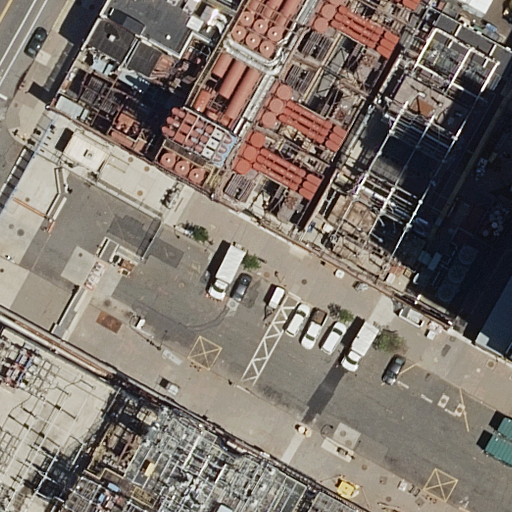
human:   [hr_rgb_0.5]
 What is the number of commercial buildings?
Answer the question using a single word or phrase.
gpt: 0

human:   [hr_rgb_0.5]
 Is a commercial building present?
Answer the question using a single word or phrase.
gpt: no

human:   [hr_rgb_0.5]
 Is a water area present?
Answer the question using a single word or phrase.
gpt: no

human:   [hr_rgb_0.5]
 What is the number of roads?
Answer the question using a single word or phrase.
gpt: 5

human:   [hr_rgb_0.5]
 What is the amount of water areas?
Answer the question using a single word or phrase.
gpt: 0

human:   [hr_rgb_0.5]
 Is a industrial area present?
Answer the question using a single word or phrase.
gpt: yes

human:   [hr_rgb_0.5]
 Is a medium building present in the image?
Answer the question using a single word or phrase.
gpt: yes

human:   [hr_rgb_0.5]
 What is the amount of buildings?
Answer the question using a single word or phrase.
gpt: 3

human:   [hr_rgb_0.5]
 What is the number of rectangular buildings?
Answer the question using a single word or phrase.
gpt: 2

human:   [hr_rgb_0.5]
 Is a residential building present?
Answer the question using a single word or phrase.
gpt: yes

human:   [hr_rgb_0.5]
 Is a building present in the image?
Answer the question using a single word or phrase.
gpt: yes

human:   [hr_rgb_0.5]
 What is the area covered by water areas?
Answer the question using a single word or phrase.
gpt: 0m2

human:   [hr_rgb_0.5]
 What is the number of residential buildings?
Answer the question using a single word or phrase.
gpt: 2

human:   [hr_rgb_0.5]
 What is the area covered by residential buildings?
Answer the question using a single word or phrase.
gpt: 1545m2

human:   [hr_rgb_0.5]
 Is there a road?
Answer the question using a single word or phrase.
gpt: yes

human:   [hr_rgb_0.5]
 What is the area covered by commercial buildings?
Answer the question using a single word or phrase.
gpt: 0m2

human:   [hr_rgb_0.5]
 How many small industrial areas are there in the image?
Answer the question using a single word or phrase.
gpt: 0

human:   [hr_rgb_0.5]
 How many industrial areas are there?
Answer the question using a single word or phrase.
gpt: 1

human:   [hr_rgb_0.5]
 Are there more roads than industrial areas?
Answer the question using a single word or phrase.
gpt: yes

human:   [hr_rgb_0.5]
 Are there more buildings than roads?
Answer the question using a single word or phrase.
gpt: no

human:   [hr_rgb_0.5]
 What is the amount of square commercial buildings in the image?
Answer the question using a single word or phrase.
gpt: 0

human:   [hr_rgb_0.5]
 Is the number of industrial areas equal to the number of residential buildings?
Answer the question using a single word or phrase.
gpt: no

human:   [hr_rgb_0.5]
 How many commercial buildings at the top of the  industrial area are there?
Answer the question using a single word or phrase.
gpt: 0

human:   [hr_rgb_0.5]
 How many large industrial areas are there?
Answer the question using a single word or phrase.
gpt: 1

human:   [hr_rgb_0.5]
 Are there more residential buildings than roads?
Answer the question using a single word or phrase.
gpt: no

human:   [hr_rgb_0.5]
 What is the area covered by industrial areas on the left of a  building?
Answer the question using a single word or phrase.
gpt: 0m2

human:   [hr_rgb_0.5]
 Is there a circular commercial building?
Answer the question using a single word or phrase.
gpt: no

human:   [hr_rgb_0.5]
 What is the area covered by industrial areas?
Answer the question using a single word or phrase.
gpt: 10218m2

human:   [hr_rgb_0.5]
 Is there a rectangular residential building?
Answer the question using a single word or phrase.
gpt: yes

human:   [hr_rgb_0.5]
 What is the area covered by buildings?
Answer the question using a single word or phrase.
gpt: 1601m2

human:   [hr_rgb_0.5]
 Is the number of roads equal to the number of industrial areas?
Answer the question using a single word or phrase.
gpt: no

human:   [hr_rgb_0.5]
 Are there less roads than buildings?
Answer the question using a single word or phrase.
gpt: no

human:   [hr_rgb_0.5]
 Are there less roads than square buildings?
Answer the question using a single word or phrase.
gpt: no

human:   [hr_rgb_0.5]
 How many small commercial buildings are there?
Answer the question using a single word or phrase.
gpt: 0

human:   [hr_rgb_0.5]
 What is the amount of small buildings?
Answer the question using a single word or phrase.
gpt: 1

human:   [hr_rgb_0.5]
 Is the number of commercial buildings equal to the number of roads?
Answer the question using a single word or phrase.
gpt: no

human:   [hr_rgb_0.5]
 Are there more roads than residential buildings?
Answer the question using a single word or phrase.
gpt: yes

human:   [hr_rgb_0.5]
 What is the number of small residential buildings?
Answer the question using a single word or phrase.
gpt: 0

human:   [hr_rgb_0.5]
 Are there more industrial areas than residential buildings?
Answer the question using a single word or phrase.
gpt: no

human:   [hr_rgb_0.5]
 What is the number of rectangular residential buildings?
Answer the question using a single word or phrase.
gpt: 1

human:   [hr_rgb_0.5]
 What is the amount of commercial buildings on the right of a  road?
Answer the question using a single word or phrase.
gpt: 0

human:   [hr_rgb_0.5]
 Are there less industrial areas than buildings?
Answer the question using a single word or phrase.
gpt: yes

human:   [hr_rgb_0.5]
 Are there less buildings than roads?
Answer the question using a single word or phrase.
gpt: yes

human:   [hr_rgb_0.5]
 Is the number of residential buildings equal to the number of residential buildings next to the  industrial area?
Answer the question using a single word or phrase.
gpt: yes

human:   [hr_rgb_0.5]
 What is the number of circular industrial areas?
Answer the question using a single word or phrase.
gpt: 0

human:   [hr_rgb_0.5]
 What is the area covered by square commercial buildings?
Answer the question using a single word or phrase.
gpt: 0m2

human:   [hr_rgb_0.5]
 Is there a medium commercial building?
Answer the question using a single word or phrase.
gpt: no

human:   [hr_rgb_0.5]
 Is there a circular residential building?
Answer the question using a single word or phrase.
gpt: no

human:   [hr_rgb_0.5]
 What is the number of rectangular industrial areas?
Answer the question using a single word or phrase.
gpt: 0

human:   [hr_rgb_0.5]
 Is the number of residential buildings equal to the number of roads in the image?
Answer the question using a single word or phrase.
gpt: no

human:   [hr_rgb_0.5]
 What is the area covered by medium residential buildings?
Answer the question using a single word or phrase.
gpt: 290m2

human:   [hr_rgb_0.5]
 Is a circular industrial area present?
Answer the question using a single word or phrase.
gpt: no

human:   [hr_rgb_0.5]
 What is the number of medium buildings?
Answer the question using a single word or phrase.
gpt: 1

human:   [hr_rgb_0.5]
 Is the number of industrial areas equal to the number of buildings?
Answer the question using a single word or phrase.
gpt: no

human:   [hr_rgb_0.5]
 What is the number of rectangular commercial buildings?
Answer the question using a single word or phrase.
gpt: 0

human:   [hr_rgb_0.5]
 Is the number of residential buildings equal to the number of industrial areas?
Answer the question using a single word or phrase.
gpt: no

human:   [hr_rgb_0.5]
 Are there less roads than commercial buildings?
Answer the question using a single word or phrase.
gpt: no

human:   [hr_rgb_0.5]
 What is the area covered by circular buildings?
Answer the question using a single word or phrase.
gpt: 0m2

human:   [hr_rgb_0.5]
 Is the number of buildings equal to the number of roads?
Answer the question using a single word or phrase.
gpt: no

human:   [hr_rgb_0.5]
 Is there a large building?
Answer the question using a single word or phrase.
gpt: yes

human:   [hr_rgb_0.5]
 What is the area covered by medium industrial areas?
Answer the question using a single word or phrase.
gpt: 0m2

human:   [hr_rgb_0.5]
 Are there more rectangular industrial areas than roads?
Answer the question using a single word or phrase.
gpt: no

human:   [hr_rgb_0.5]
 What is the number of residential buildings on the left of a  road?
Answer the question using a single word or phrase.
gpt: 1

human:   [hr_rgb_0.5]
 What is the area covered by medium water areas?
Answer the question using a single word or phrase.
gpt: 0m2